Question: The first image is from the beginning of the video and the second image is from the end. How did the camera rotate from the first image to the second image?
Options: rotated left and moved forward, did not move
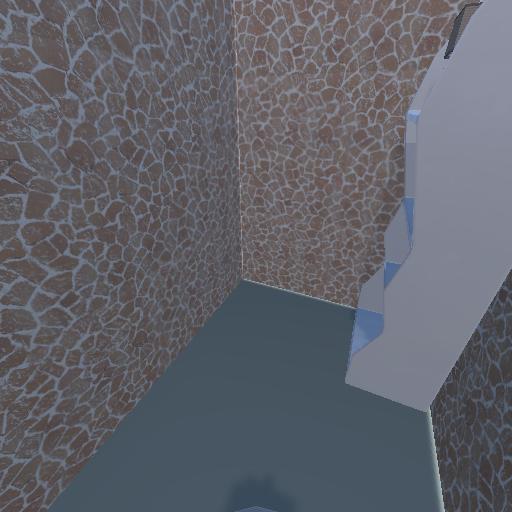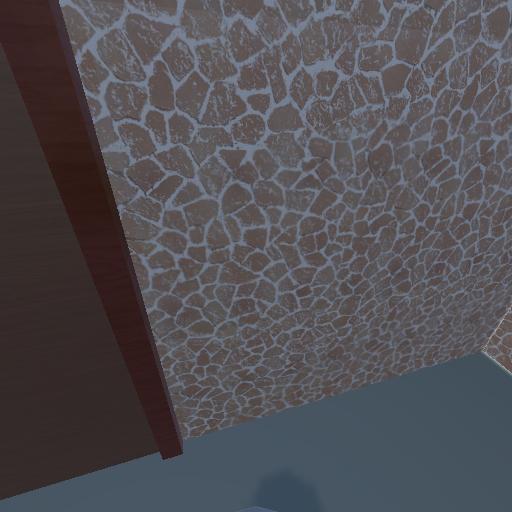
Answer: rotated left and moved forward